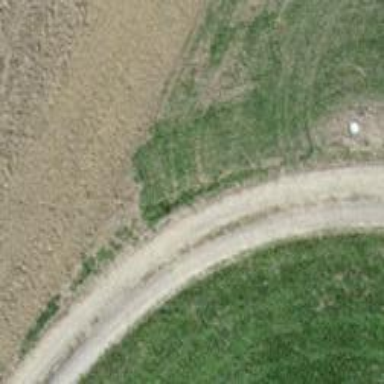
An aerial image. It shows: Track with grade 3 pebblestone surface.